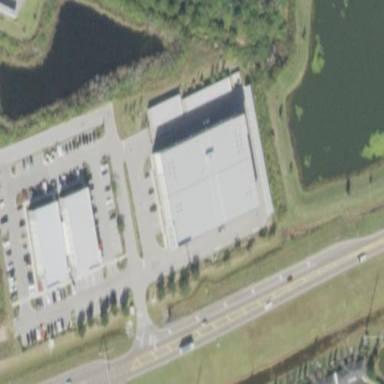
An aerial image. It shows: Building used for storage rental.